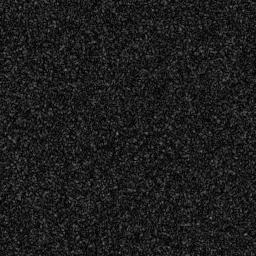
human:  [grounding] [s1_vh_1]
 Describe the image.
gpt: In the satellite image, there is  <ref>2 medium ship </ref> <box>[[2, 47, 10, 63, 0], [20, 37, 33, 55, 0]]</box> located at left.